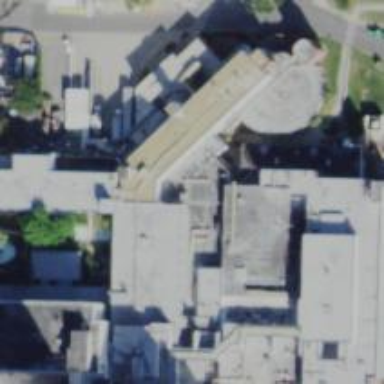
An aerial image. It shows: Hospital building.